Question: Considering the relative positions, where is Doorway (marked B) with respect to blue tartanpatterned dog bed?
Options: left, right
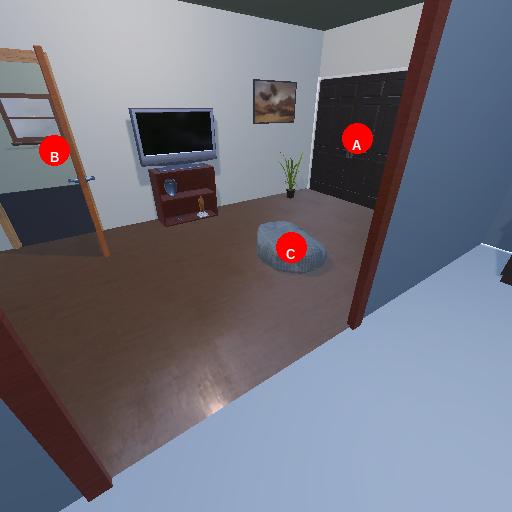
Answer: left